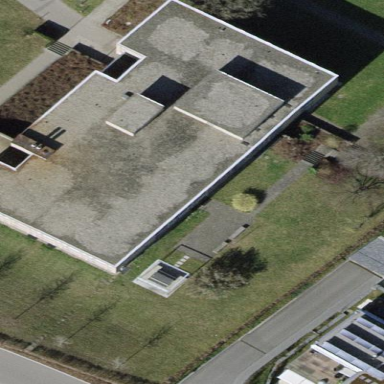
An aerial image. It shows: Public building.